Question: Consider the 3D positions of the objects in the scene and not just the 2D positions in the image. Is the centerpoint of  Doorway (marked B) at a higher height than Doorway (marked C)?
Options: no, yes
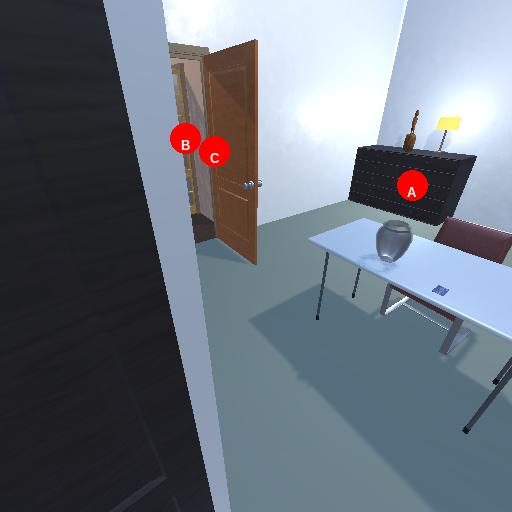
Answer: no